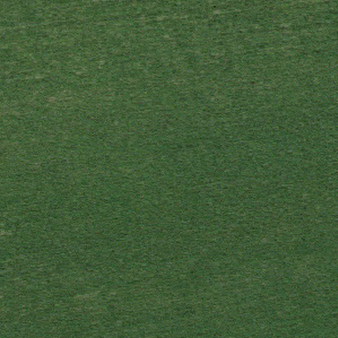
Label: other